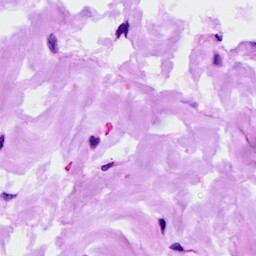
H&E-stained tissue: Ovarian